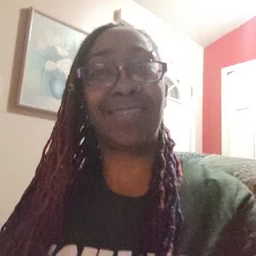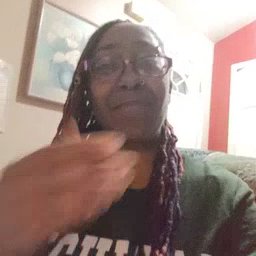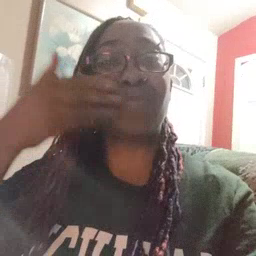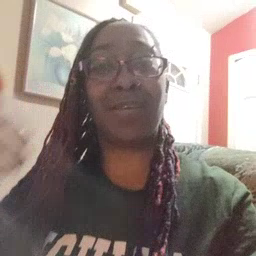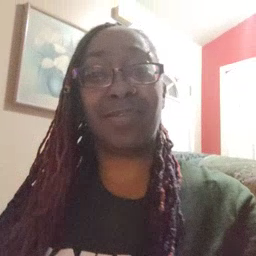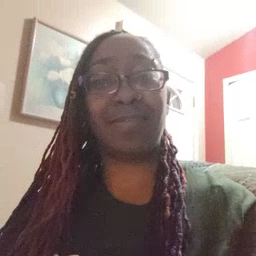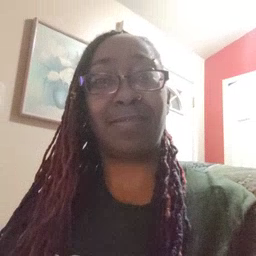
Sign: better